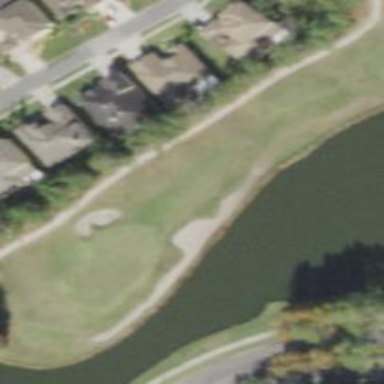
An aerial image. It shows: Golf bunker filled with natural sand.